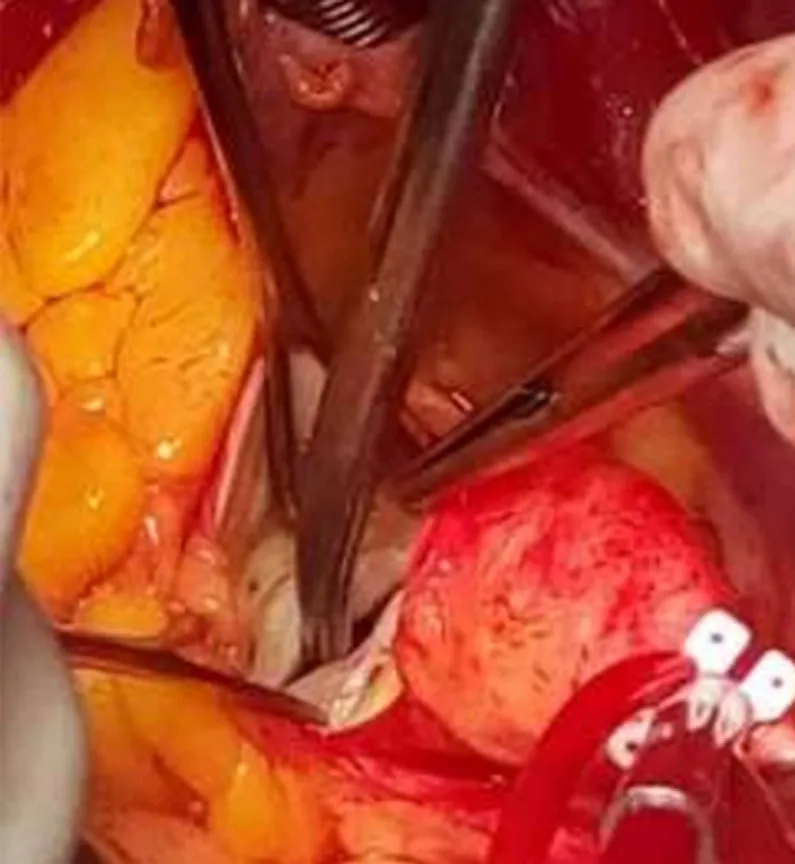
per operative view of the bicuspid aortic valve.
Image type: medical_photograph (other_medical_photograph)